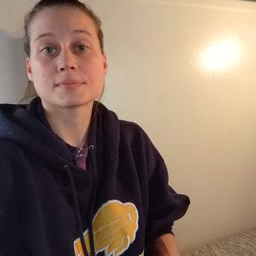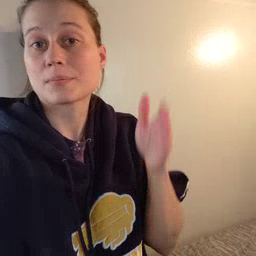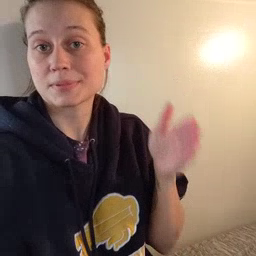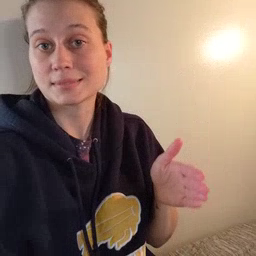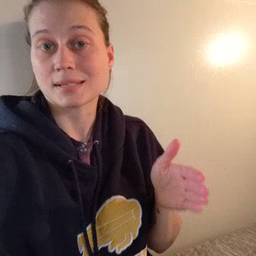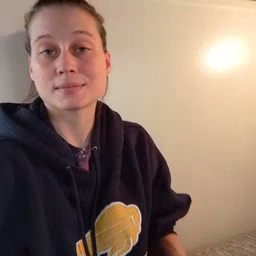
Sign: beside